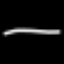
Label: line